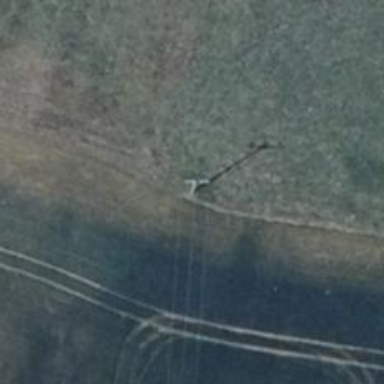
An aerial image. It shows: Minor power line.